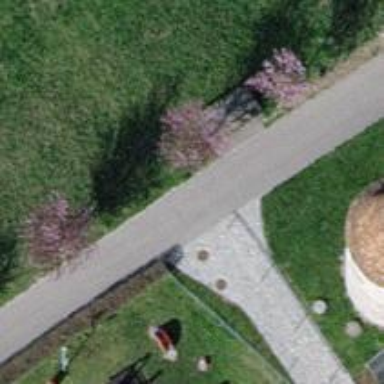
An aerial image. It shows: Bench for seating.